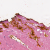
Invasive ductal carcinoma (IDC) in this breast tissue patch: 0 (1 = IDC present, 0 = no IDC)